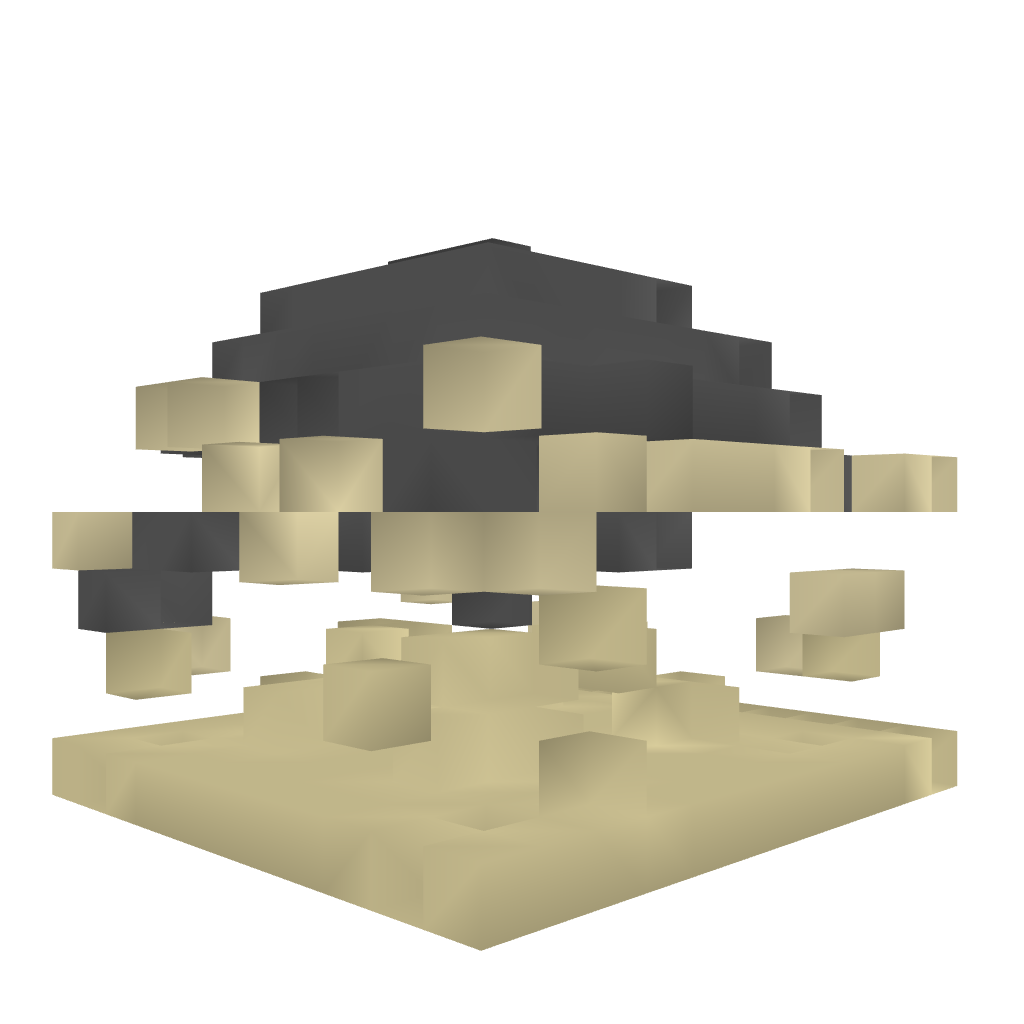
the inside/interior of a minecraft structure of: CommandBlock TNT Player Cannon